Field crop: maize
Growth stage: 1
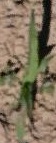
Species: maize